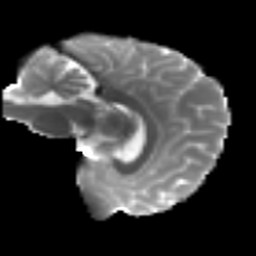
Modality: T2w
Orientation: sagittal
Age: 29
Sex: female
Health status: ill
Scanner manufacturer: siemens
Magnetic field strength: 3 T
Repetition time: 6.5 s
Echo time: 0.062 s